Field crop: maize
Growth stage: 1
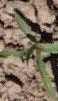
Species: maize